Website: macys
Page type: gifting
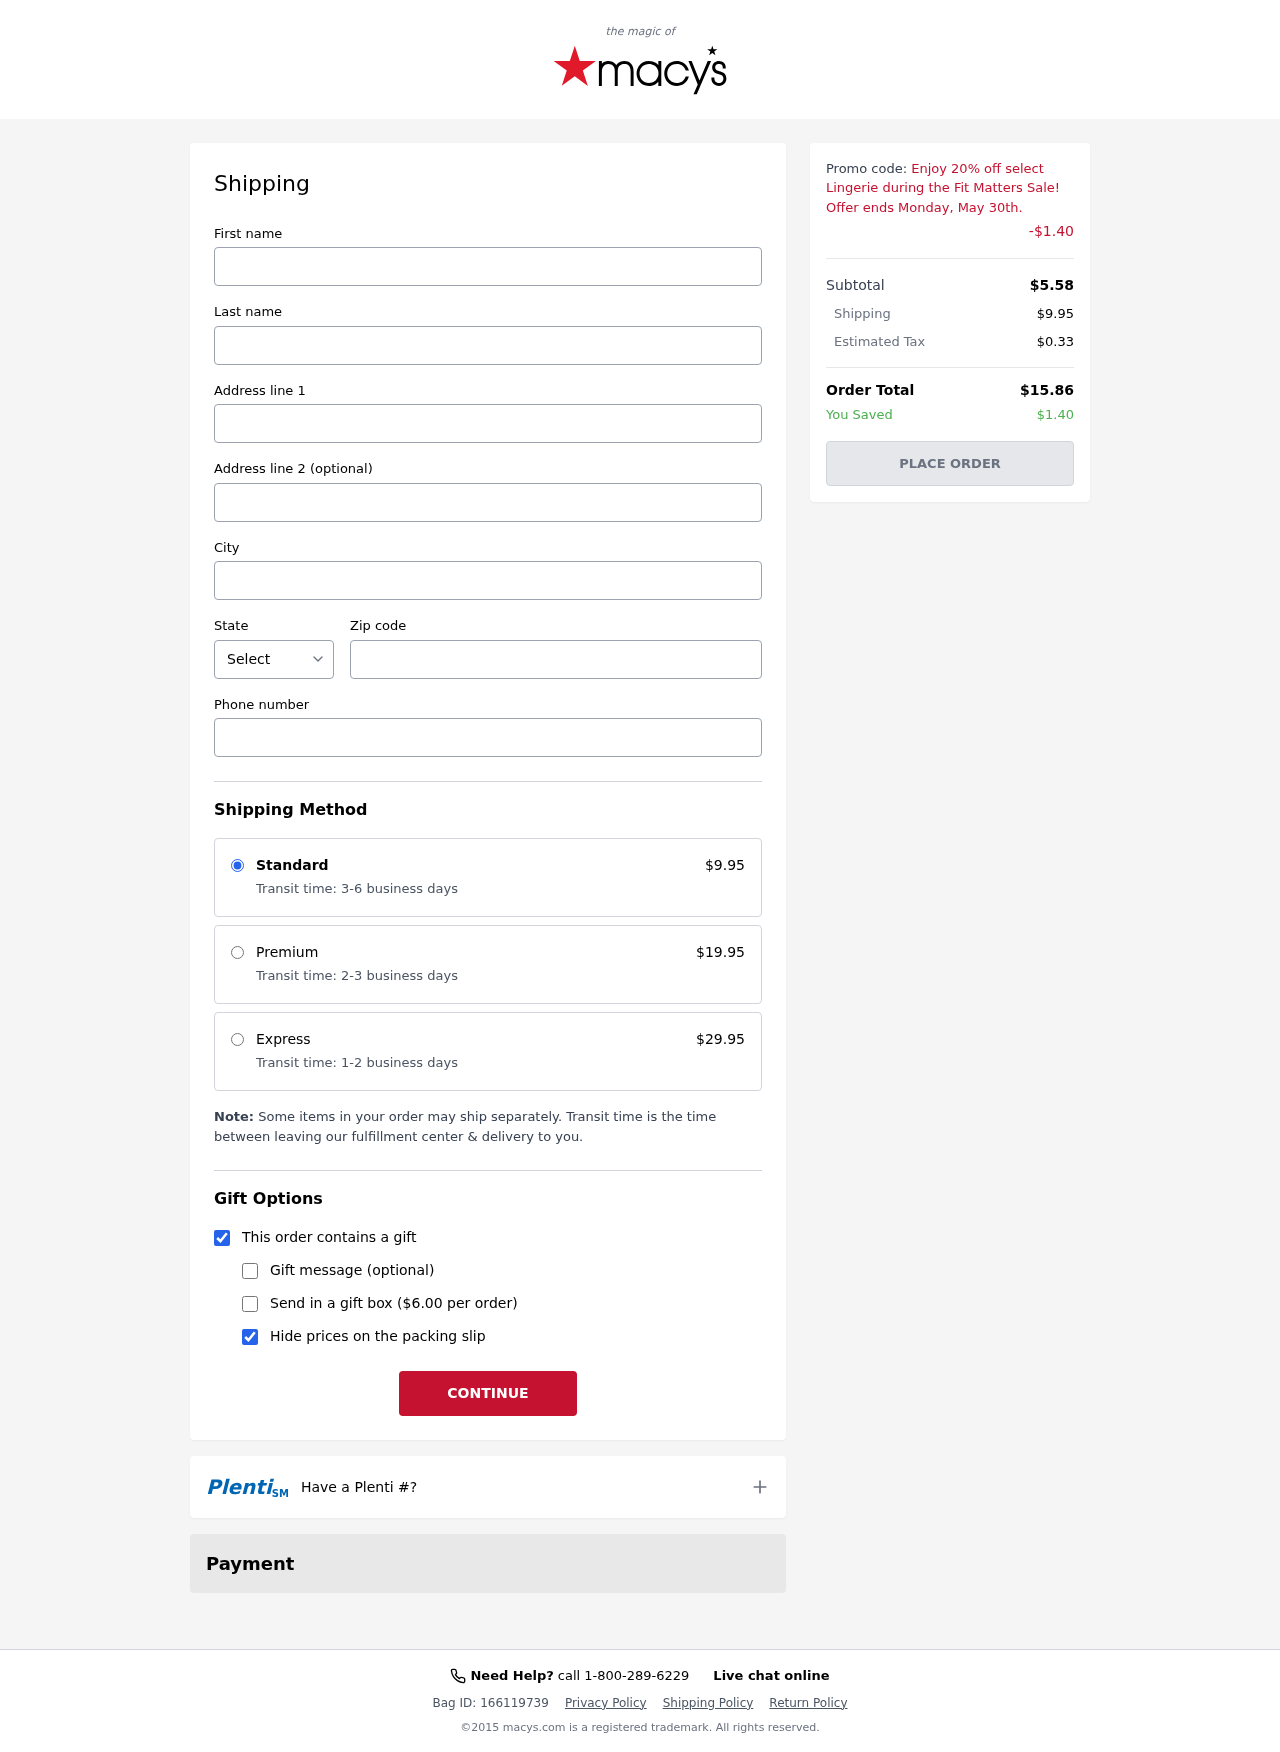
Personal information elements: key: PII_CITY
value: West Devintown
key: PII_FIRSTNAME
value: Connie
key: PII_LASTNAME
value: Peterson
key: PII_PHONE
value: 4679224331
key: PII_POSTCODE
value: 75203
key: PII_STATE_ABBR
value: KS
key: PII_STREET
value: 2112 Moore Mount
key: PII_STREET2
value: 109 Joshua Roads
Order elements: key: ORDER_SHIPPING_COST
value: $9.95
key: ORDER_DISCOUNT
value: -$1.40
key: ORDER_SUBTOTAL
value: $5.58
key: ORDER_TAX
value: $0.33
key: ORDER_TOTAL
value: $15.86
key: ORDER_SAVINGS
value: $1.40